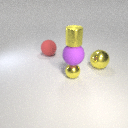
large purple rubber sphere below small yellow metal cylinder